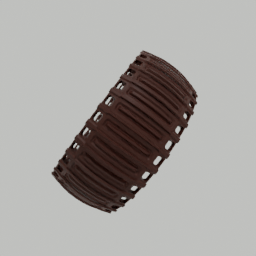
Label: mechanical